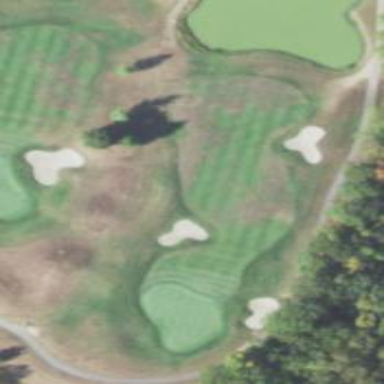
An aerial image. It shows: Area of rough grass used for golf.